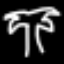
Label: palm tree